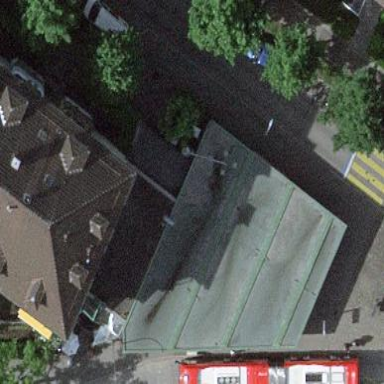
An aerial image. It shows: View of roof of building.